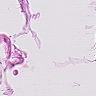
Metastatic tissue present: no